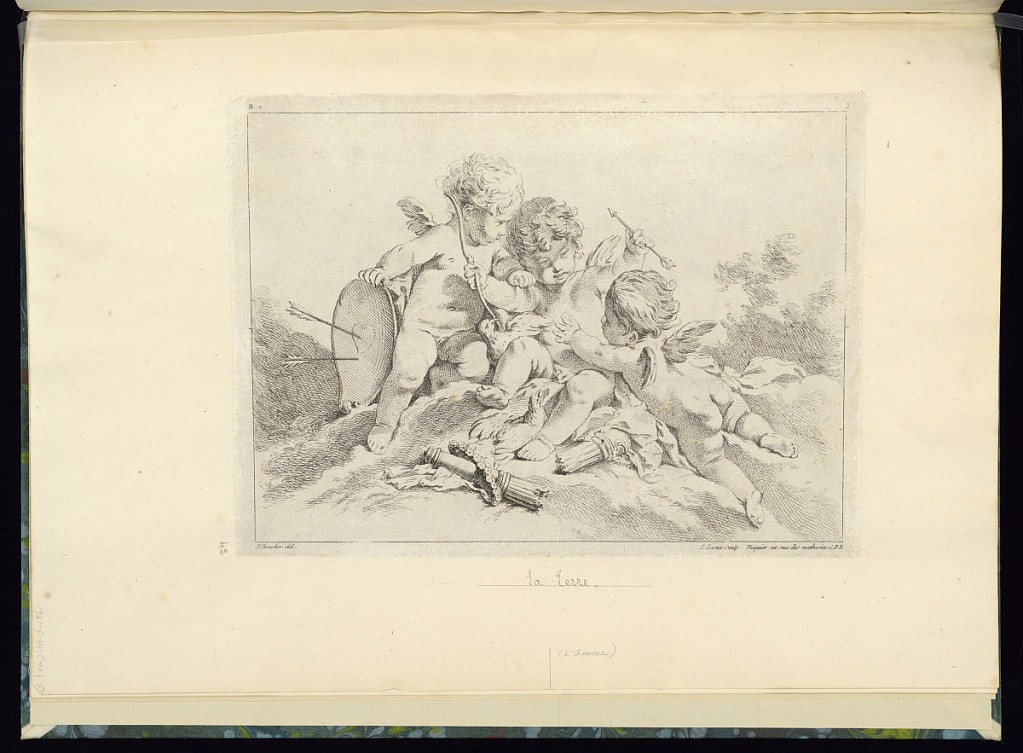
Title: L'Air
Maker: François Boucher, French, 1703–1770
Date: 1749–61
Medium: Etching on laid paper
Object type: Print
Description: Allegorical print representing Air with three putti sitting in a landscape. The central putto holds a bow and arrow while the putto to the right reaches towards the bow. The putto to the left, holds a shield with a heart in the center, with two arrows sticking out from it. A bird is between them with quivers of arrows at their feet. The false title of Earth is inscribed in graphite. The plate is signed and numbered.